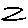
Label: zigzag